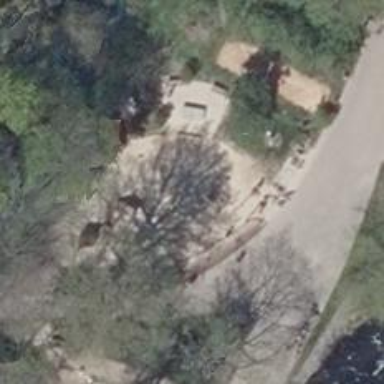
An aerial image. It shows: Playground featuring climbing frame.